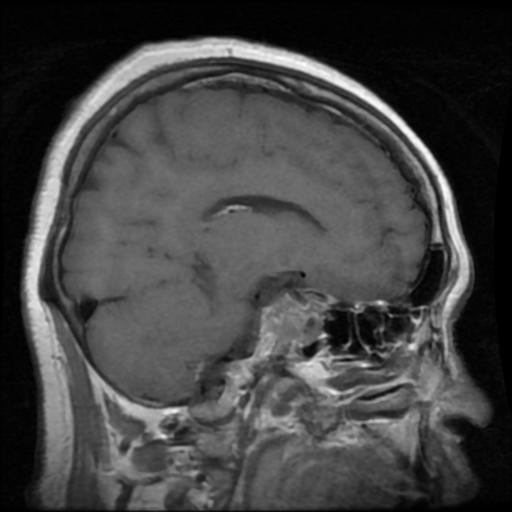
Label: pituitary